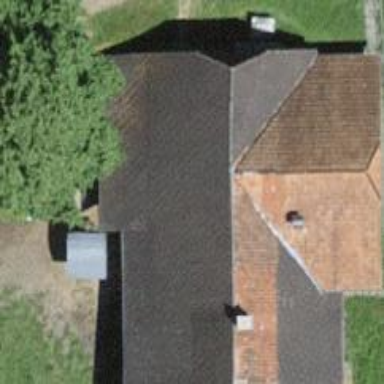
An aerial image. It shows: Farm building.